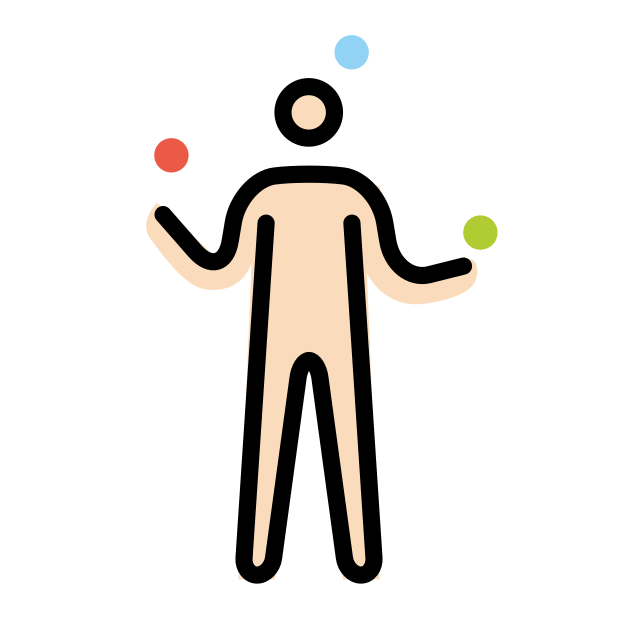
person juggling: light skin tone